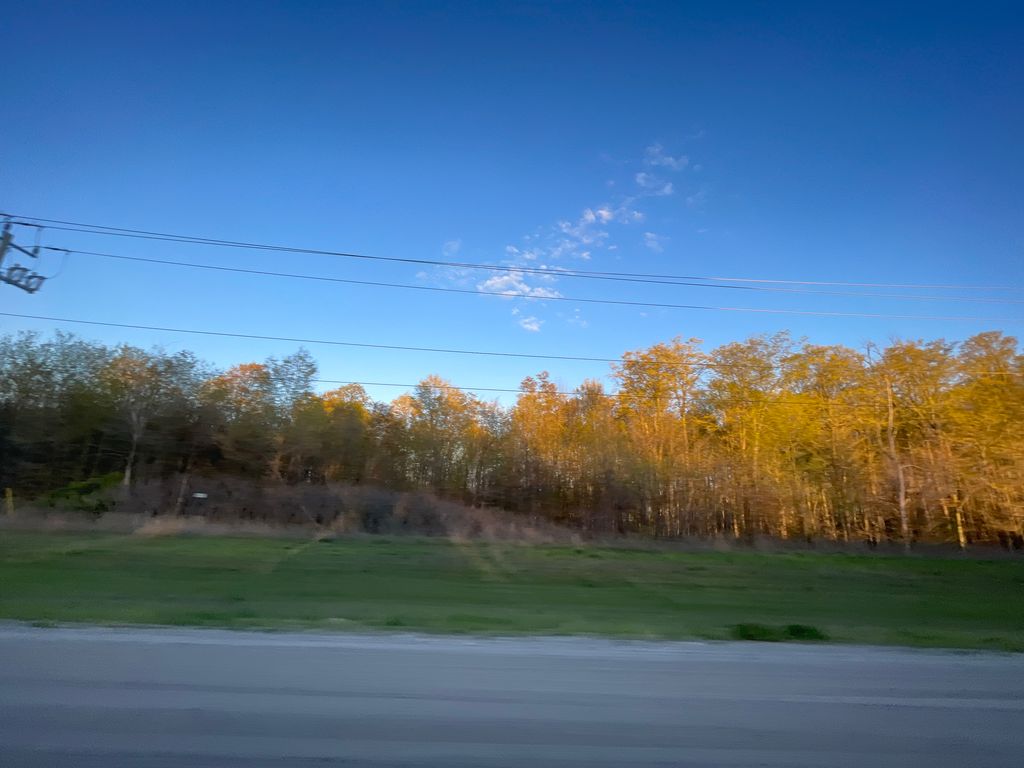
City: kitchener-waterloo